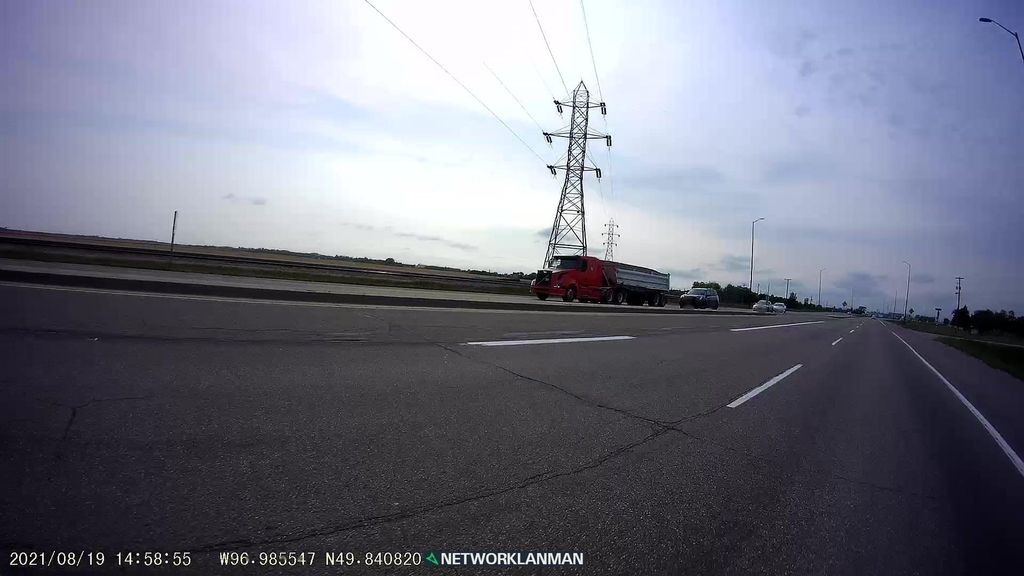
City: winnipeg